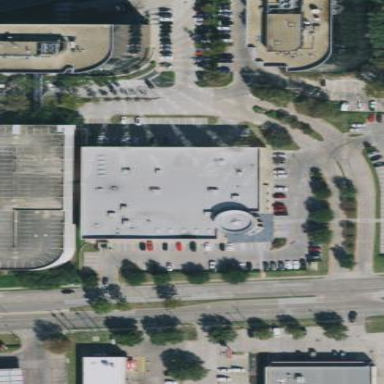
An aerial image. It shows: Fitness center building.